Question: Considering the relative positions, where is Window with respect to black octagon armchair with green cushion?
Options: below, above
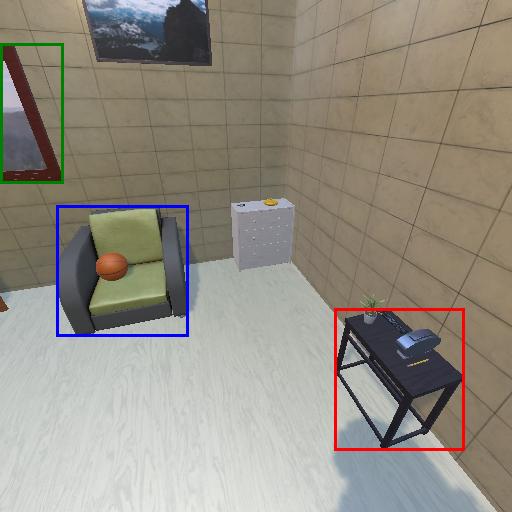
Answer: below